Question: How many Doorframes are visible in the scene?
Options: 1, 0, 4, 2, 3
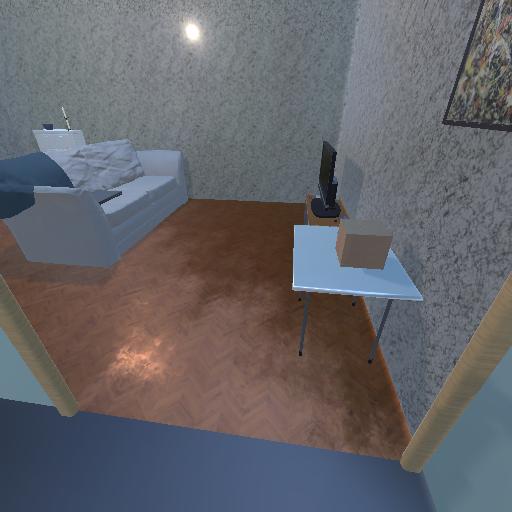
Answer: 1